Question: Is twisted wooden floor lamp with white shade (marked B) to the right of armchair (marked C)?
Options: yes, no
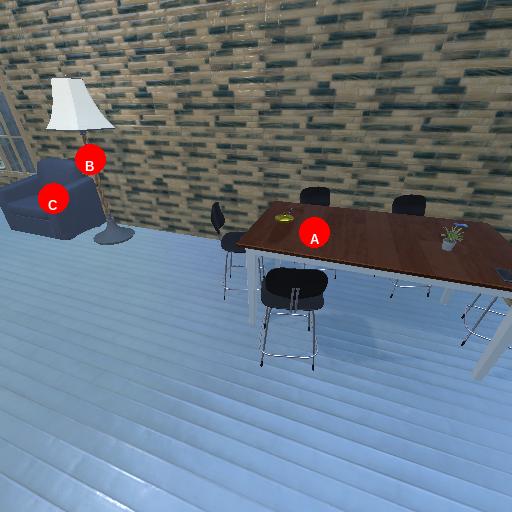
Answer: yes